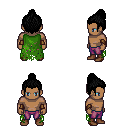
a pixel art fantasy rpg character, male body template, human, dark skin, green tattered cape, magenta pants, black short topknot hairstyle, leather bracers, brown shoes, four views (front, back, left, right), 2x2 character sprite sheet, small pixel art, hard edges, no anti-aliasing